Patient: sex M, age 66
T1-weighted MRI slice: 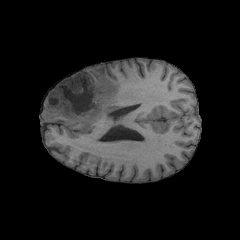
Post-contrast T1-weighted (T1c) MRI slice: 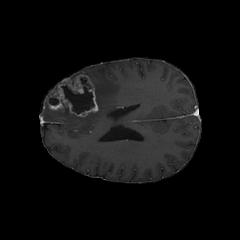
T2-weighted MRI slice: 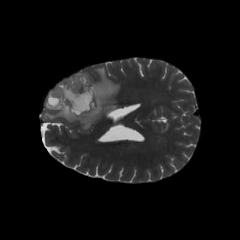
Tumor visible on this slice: yes
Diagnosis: Glioblastoma, IDH-wildtype
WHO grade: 4